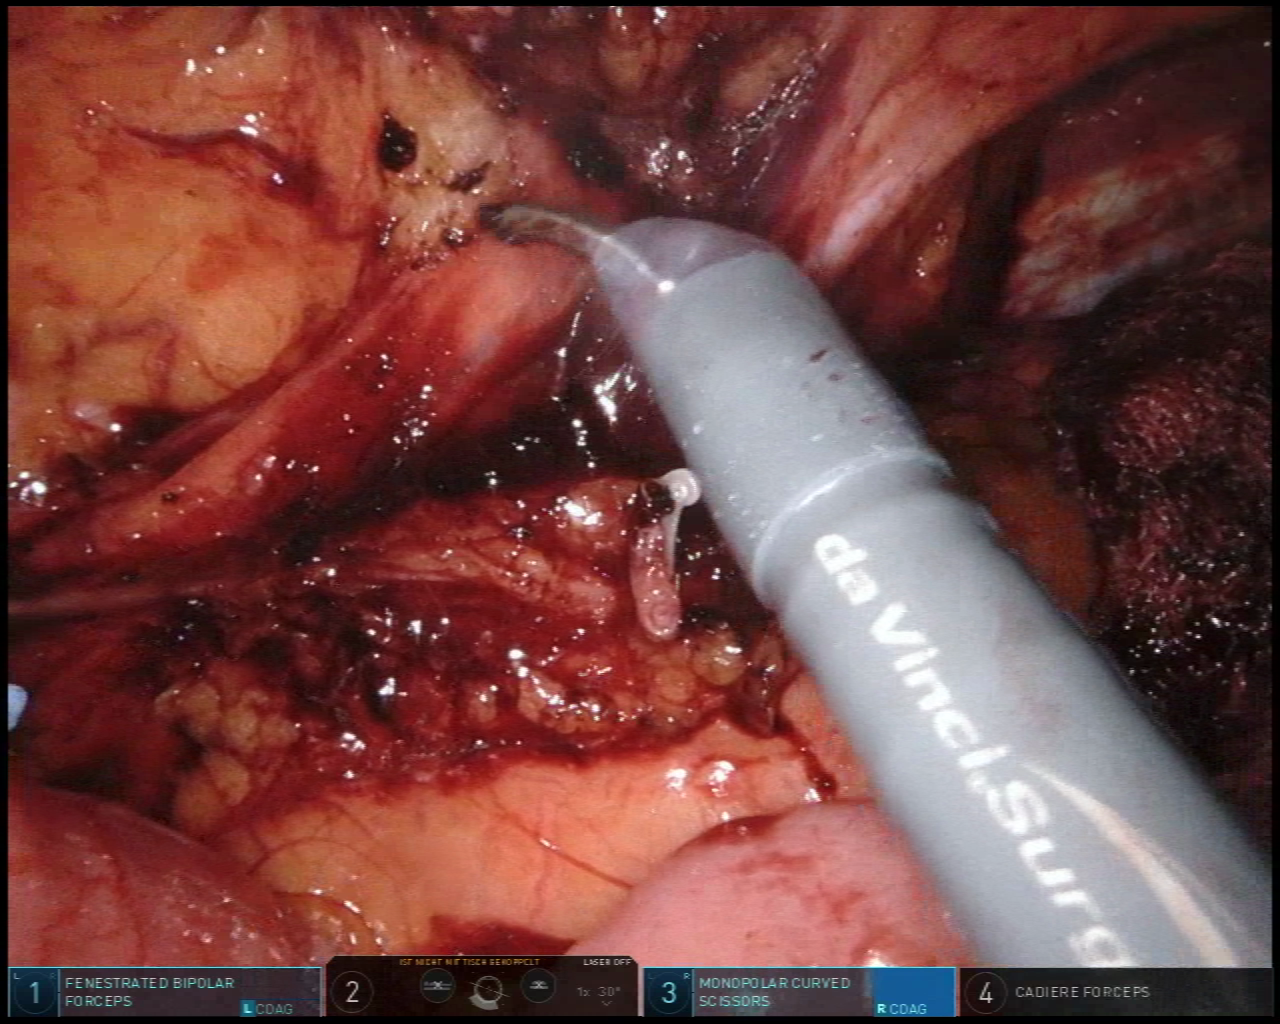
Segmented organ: small_intestine
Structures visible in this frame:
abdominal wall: yes
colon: no
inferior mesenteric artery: no
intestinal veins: no
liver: no
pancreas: no
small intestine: yes
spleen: no
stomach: no
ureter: no
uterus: no
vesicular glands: no